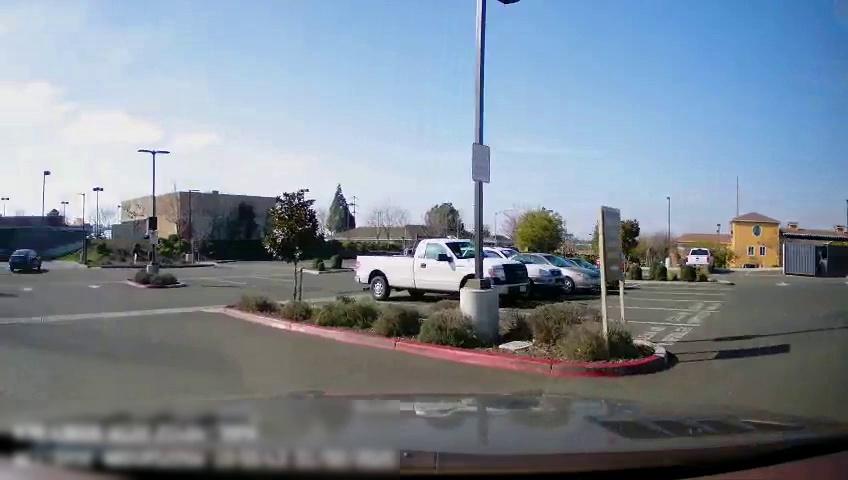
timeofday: Day
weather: Sunny
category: Drivable Space
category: Vehicles | Truck
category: Vehicles | Truck
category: Vehicles | Car
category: Vehicles | Car
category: Vehicles | Car